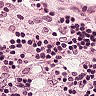
Metastatic tissue present: no